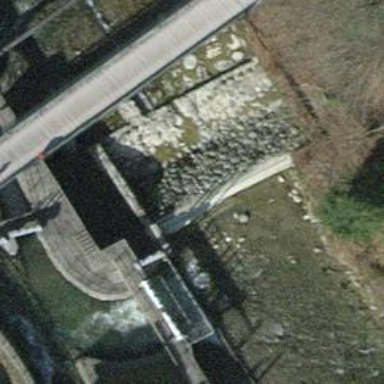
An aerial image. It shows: Weir in waterway.